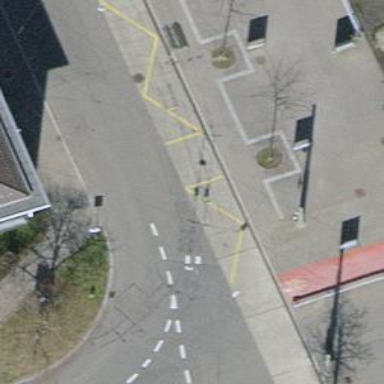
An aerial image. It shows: Asphalt sidewalk.